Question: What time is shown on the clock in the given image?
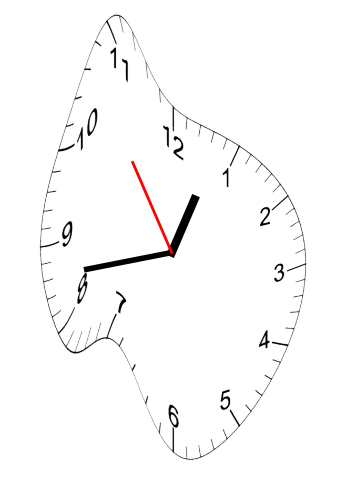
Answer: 12:42:54